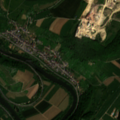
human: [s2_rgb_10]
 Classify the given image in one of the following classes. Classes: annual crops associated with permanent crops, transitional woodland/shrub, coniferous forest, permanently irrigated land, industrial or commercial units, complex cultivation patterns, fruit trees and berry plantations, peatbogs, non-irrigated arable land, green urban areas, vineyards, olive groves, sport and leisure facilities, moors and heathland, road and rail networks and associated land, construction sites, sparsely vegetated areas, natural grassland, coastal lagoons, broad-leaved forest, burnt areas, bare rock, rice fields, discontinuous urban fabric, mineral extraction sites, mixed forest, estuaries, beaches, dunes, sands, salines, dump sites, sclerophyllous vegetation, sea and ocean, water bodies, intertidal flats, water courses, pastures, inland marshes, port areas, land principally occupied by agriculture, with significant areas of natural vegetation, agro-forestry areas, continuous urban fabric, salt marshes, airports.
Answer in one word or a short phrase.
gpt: non-irrigated arable land, vineyards, land principally occupied by agriculture, with significant areas of natural vegetation, broad-leaved forest, mixed forest